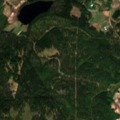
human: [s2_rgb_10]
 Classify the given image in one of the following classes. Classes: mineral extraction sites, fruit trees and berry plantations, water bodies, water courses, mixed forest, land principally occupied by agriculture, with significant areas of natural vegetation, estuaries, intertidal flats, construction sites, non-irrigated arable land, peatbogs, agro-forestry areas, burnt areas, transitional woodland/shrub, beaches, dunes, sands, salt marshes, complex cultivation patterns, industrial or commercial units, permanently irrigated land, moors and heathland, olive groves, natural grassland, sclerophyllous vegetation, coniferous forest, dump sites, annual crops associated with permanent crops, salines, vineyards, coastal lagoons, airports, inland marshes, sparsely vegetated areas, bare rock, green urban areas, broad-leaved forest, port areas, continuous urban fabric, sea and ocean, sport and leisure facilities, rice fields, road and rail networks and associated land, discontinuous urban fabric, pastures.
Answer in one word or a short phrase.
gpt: land principally occupied by agriculture, with significant areas of natural vegetation, coniferous forest, mixed forest, transitional woodland/shrub